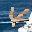
Label: 4